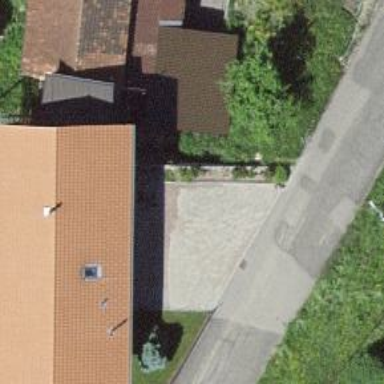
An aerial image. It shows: Residential building.